Field crop: maize
Growth stage: 2
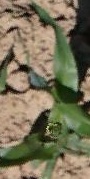
Species: maize